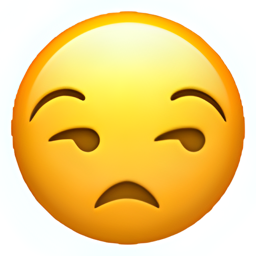
Name: unamused face
Emoji: 😒
Group: Smileys & Emotion
Sub-group: face-neutral-skeptical